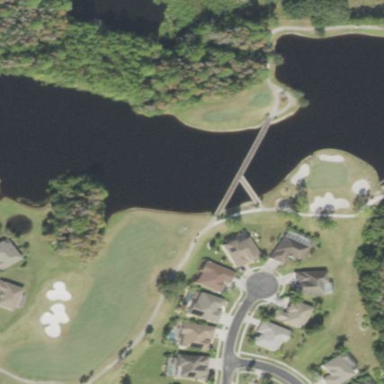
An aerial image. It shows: Water hazard in golf course. The hazard is natural water feature.